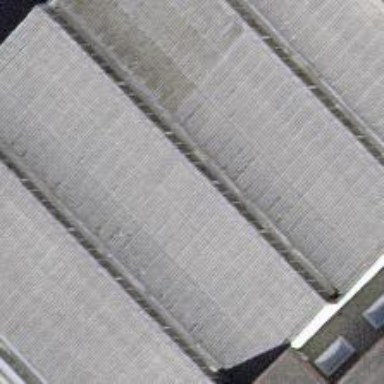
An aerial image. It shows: Beige building with skillion roof in gray color.